Question: I have a very simple view setup in my App.
The Window contains a single View Controller which looks like this:

You can see that the 'NSTextField' message view has a 'height >= 150' constraint with a priority of '1000'.
All the other constraints are self-explanatory (let me know if they're not).
Now while I can resize the window horizontally, the height of the window remains fixed.
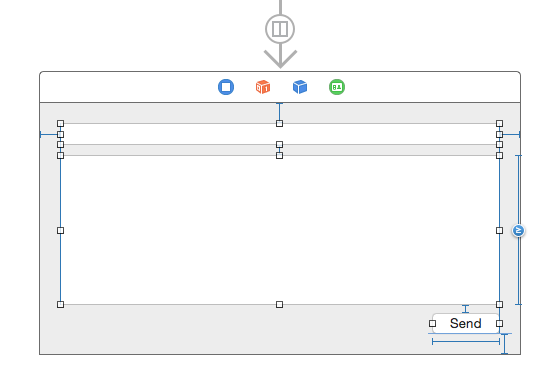
Answer: 'NSTextField' does not respect the constraint because (I think this is the cause) it only has one line. Use 'NSTextView' to use multi-line editable input fields.
Using 'NSTextView' is the solution.